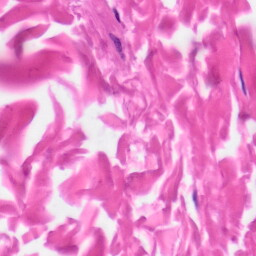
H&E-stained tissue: Skin